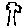
Label: tree